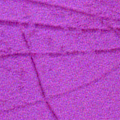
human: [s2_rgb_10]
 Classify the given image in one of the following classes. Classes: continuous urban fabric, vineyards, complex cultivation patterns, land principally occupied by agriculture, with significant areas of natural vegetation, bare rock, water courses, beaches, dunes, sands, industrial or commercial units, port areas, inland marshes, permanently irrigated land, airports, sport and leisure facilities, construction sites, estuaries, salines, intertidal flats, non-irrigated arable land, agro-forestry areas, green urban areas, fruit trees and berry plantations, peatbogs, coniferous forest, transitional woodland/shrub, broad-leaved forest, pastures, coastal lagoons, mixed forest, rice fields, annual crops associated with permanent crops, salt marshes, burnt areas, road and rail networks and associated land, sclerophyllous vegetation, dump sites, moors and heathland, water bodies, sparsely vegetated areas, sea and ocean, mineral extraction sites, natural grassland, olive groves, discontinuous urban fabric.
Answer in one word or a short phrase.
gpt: sea and ocean